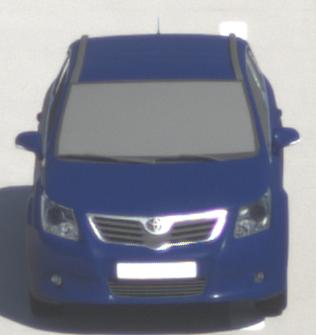
Make: Toyota
Model: Avensis 1.6
Detailed model: Avensis (T27) Notch Back
Model produced from: 2009/01
Model produced until: 2010/08
Doors: 4
Color: blue
Road condition: dry road
Daytime: midday
Contrast: high contrast